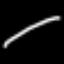
Label: leaf